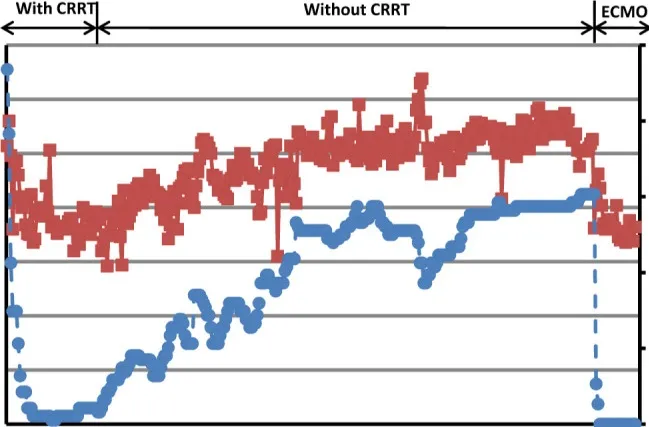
Bivalirudin dosing and relevant ACT in the present patient with HIT. (A) The dosage of bivalirudin and the ACT monitoring during bivalirudin treatment. Red squares indicate ACT values while the blue dos indicate bivalirudin doses.
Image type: chart (chart)